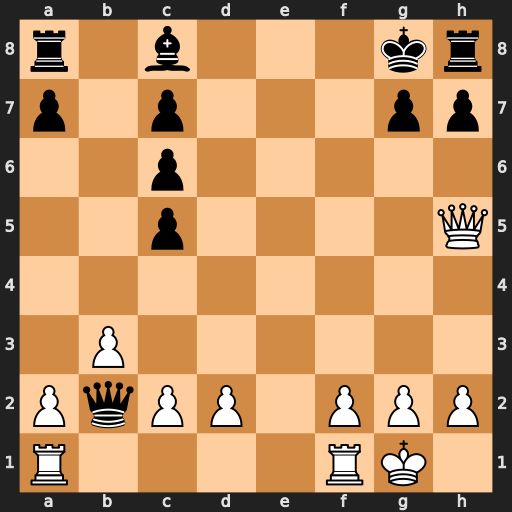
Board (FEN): r1b3kr/p1p3pp/2p5/2p4Q/8/1P6/PqPP1PPP/R4RK1
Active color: w
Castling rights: -
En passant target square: -
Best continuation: Qe8#